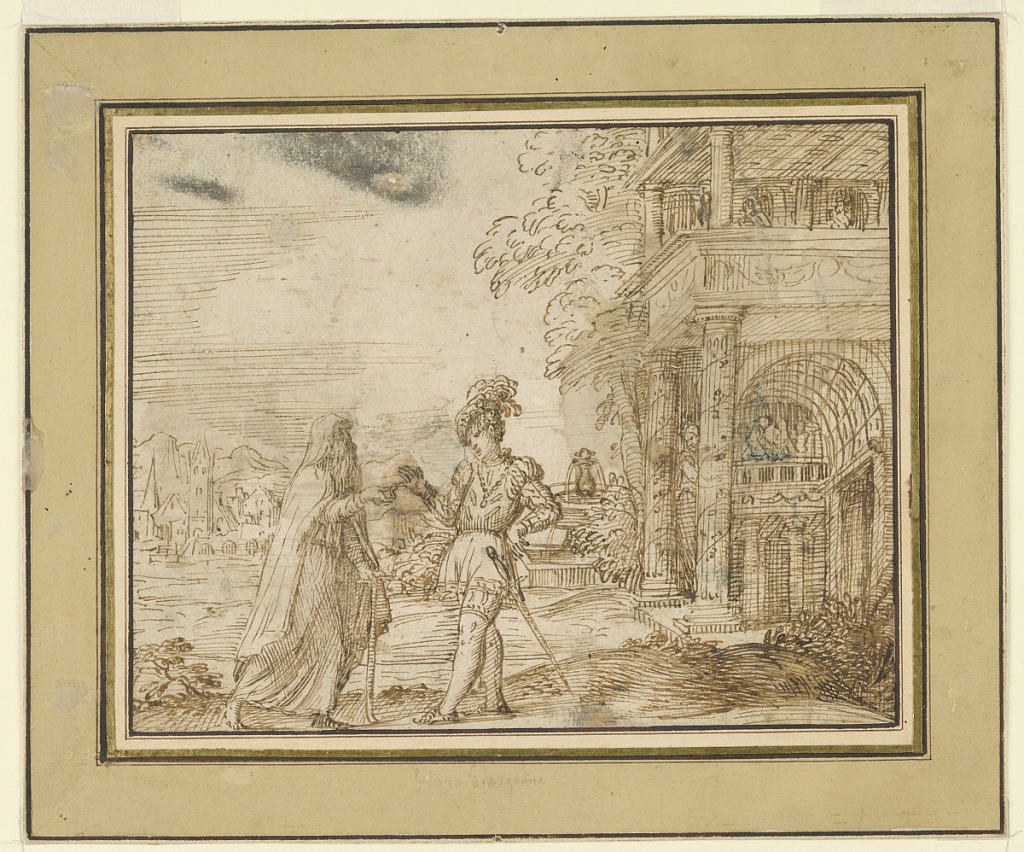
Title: Ascetic and Courtier
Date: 1500–1550
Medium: Pen and ink on paper
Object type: Drawing
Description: An old man on the left interacts with a youngerman on the right. Behind them is an intricate sketch of a building.